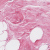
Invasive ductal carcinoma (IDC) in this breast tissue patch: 0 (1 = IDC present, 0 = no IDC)